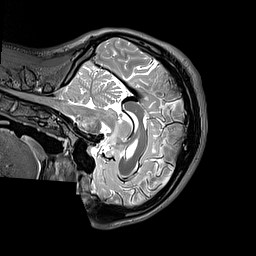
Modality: T2w
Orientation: sagittal
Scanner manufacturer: siemens
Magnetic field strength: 3 T
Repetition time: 3.2 s
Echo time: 0.406 s